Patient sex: F
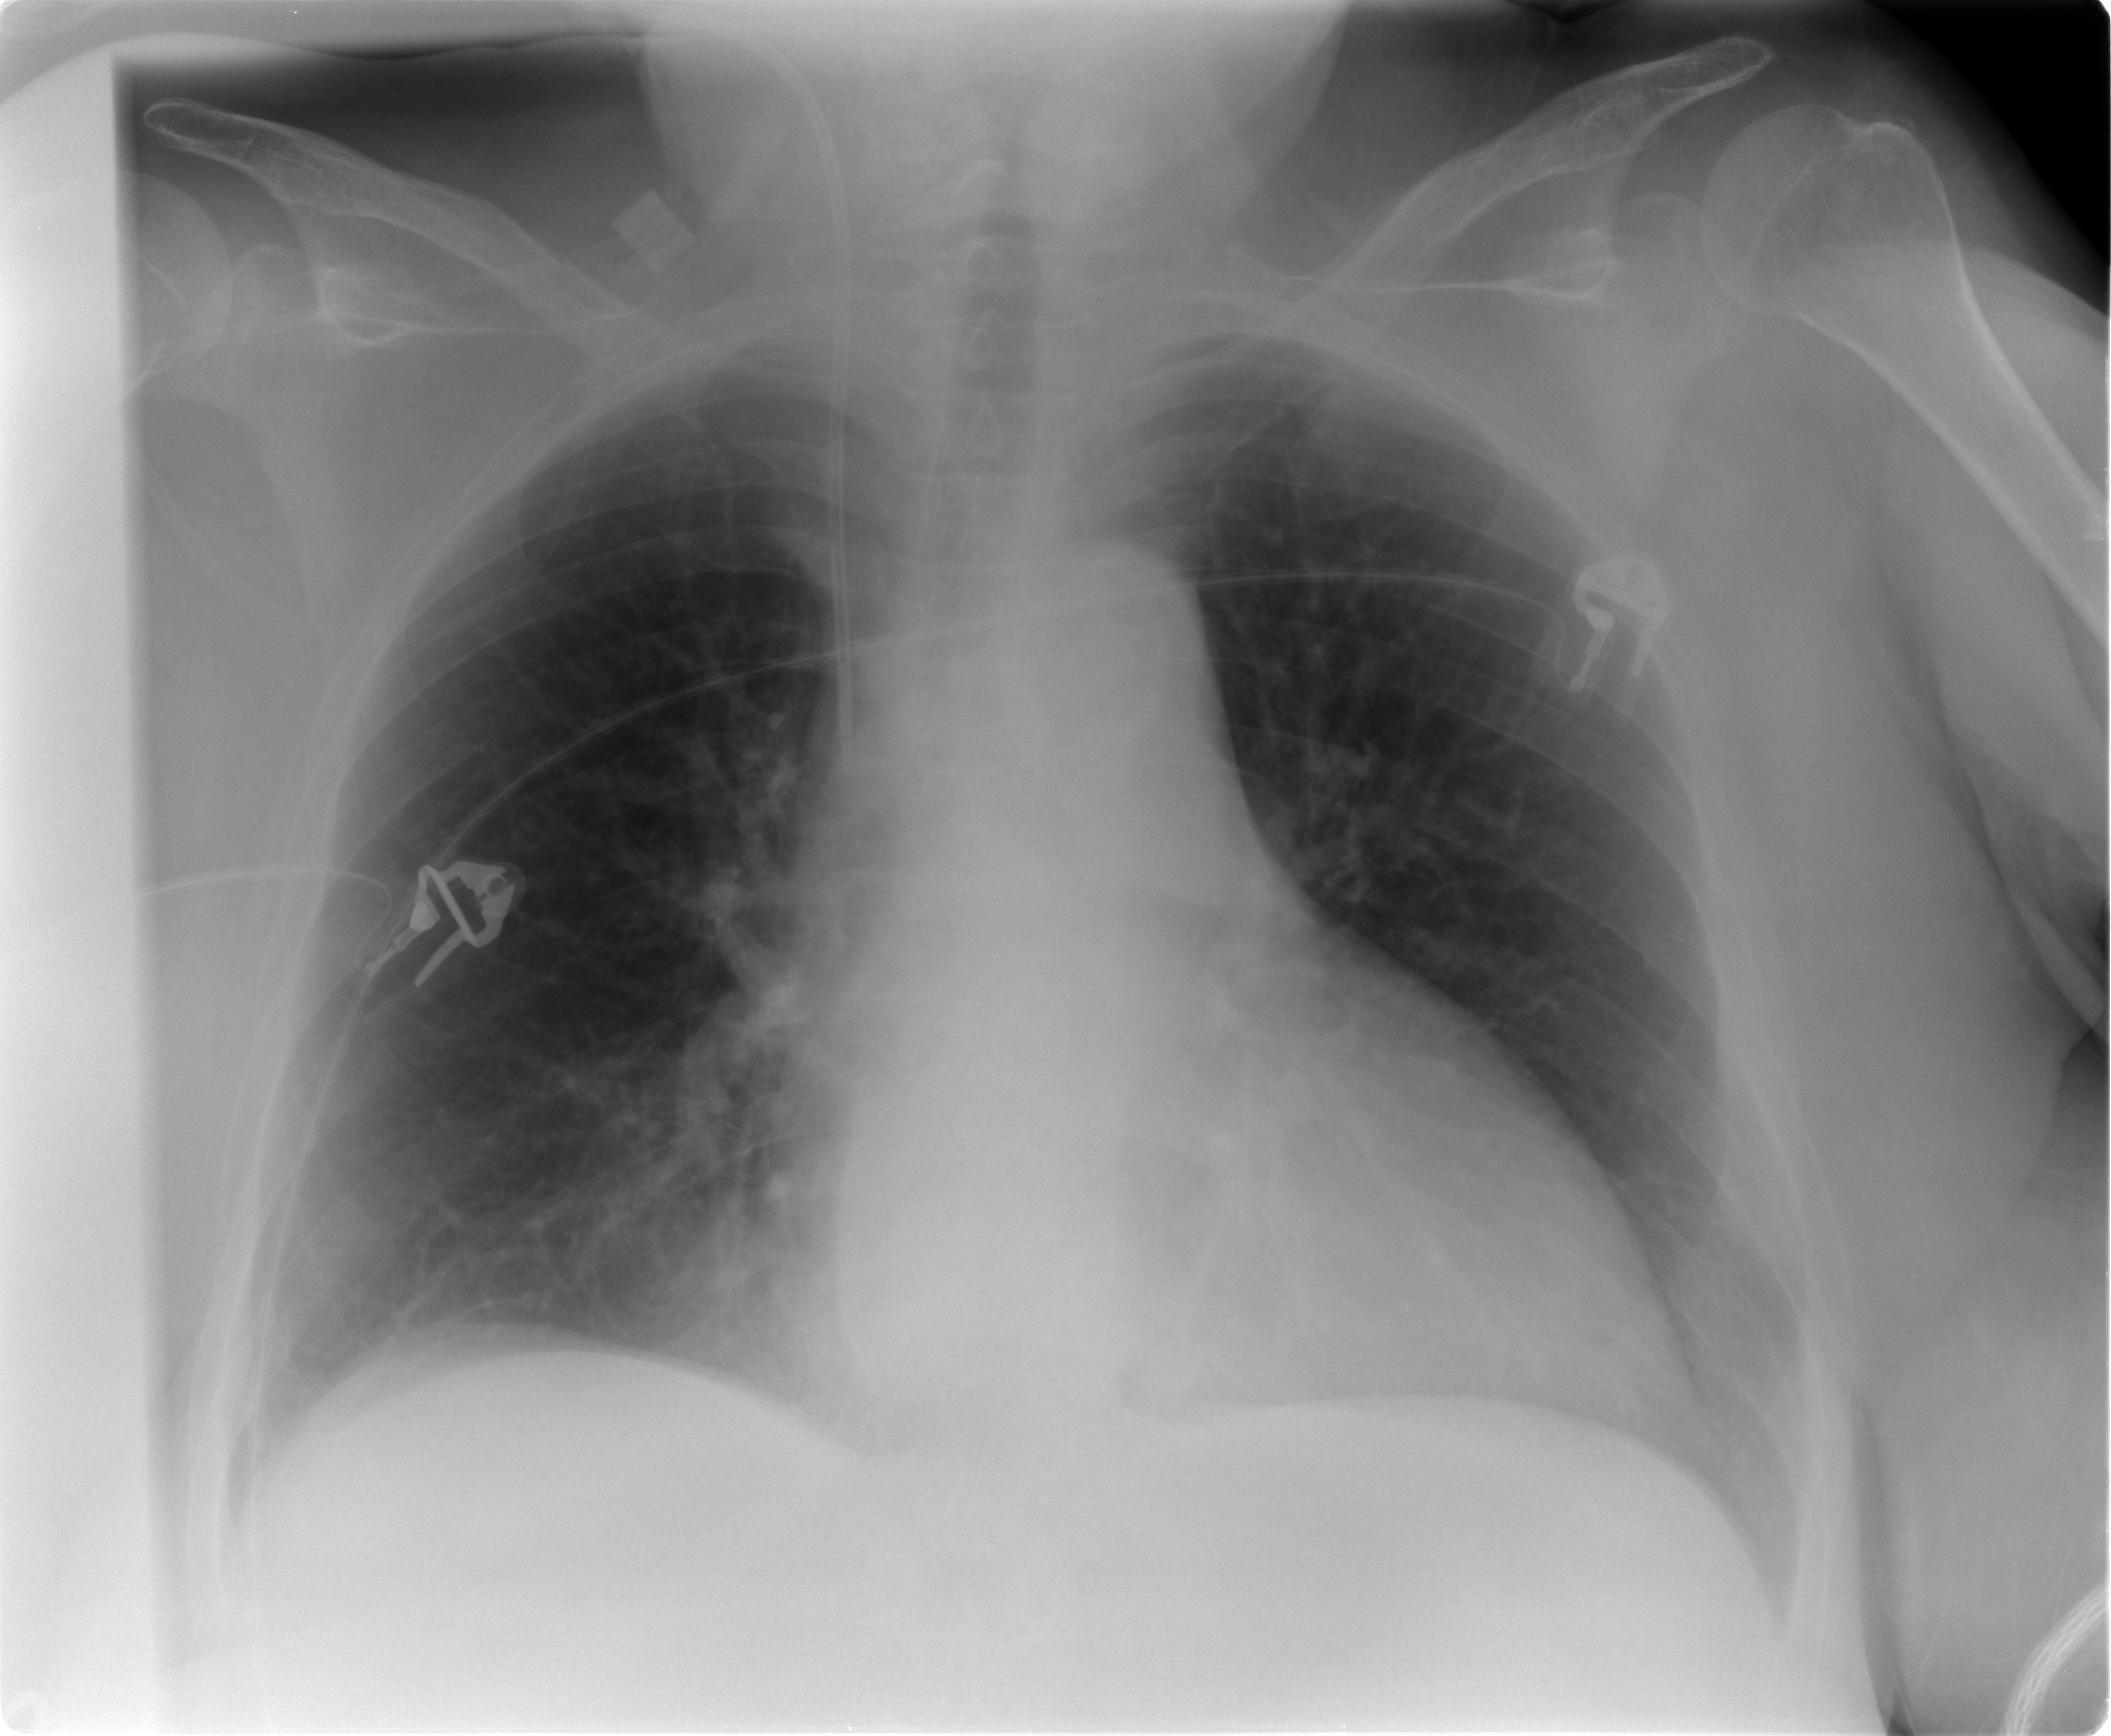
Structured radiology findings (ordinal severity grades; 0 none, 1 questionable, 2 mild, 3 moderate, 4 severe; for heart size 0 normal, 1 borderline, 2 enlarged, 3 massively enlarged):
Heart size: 2
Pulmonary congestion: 1
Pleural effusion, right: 1
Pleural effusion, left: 1
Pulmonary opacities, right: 0
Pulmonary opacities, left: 0
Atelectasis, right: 2
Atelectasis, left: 2